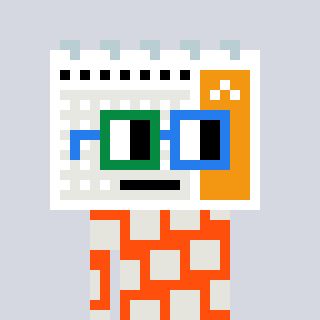
a pixel art character with square green and blue glasses, a calendar-shaped head and a orange-colored body on a cool background